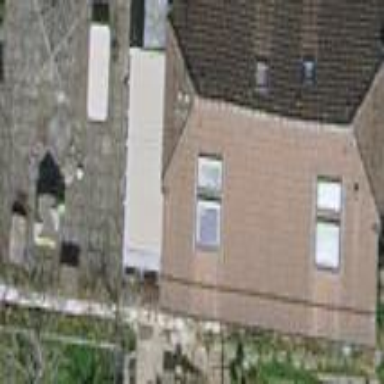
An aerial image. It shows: Detached building with half-hipped roof shape.